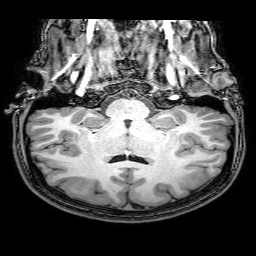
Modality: T1w
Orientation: sagittal
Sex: female
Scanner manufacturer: philips
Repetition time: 0.008114 s
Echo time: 0.00372 s